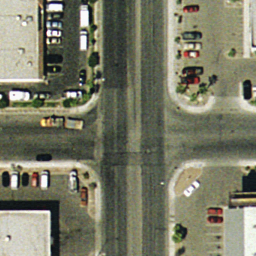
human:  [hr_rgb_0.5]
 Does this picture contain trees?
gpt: yes

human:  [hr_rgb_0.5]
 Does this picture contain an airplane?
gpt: no

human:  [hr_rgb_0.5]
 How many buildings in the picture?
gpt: three

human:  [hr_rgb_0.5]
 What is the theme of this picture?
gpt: intersection

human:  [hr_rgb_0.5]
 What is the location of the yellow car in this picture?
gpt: left